Interaction volume radius: 10 \u00c5
Interaction volume height: 30 \u00c5
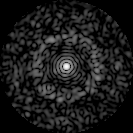
Disorder parameter: 0.8242